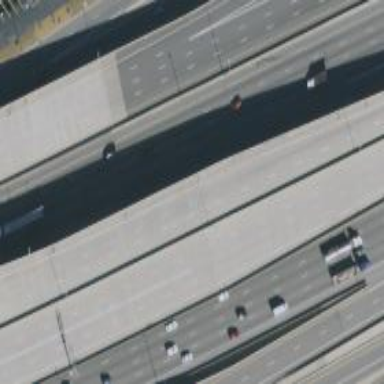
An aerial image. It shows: Motorway junction.